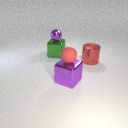
large red metal cylinder in front of large green metal cube